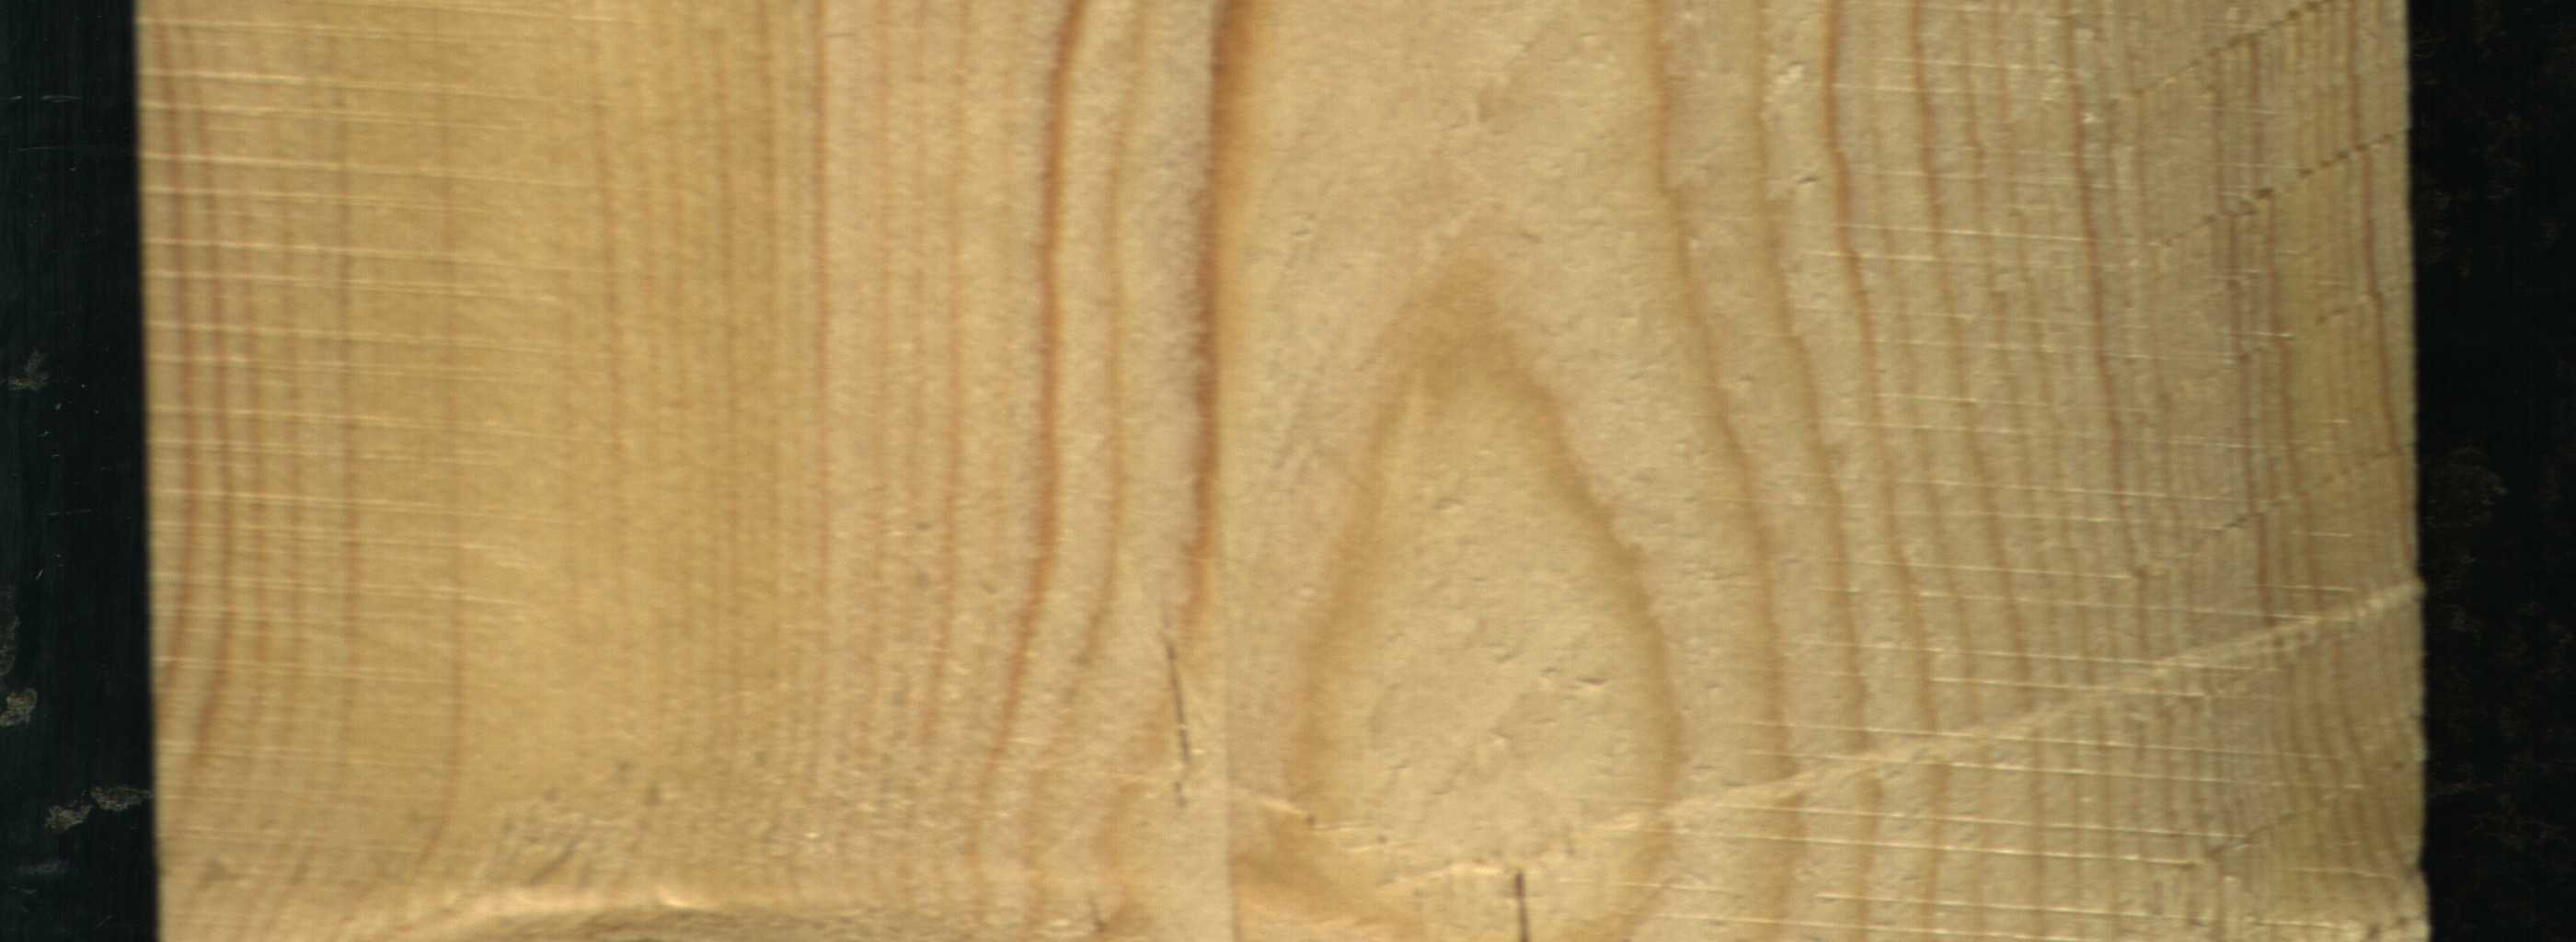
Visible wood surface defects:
Crack